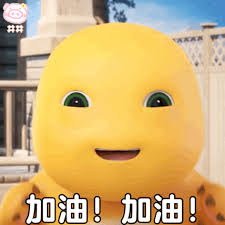
Label: nailong